Interaction volume radius: 10 \u00c5
Interaction volume height: 40 \u00c5
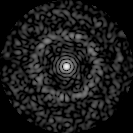
Disorder parameter: 0.8372